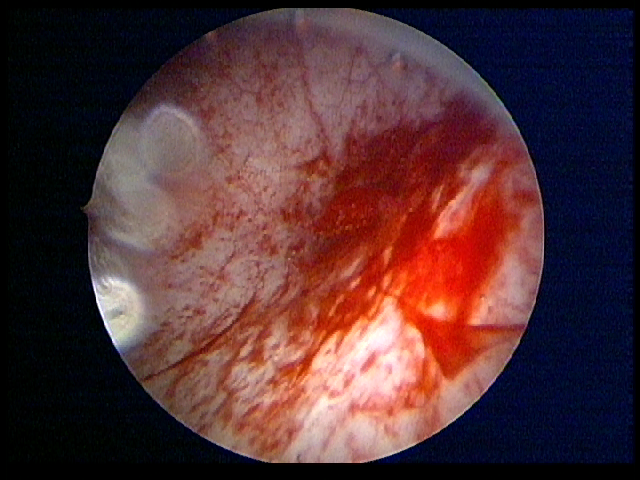
Modality: WLC
Class: Non-malignant
Subclass: BenignNOS
Lesion: L2
Morphology: Non-papillary
Bladder cancer association: No